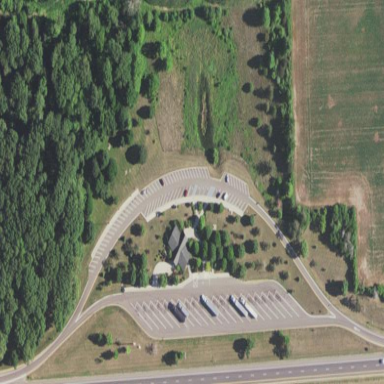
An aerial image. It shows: Rest area on the road.